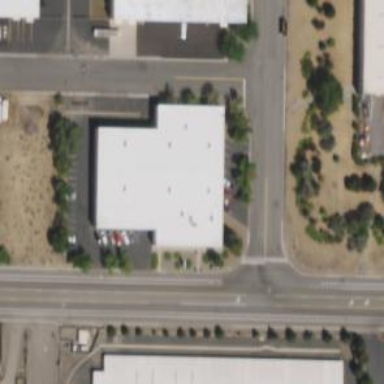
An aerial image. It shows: Industrial building.